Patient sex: M
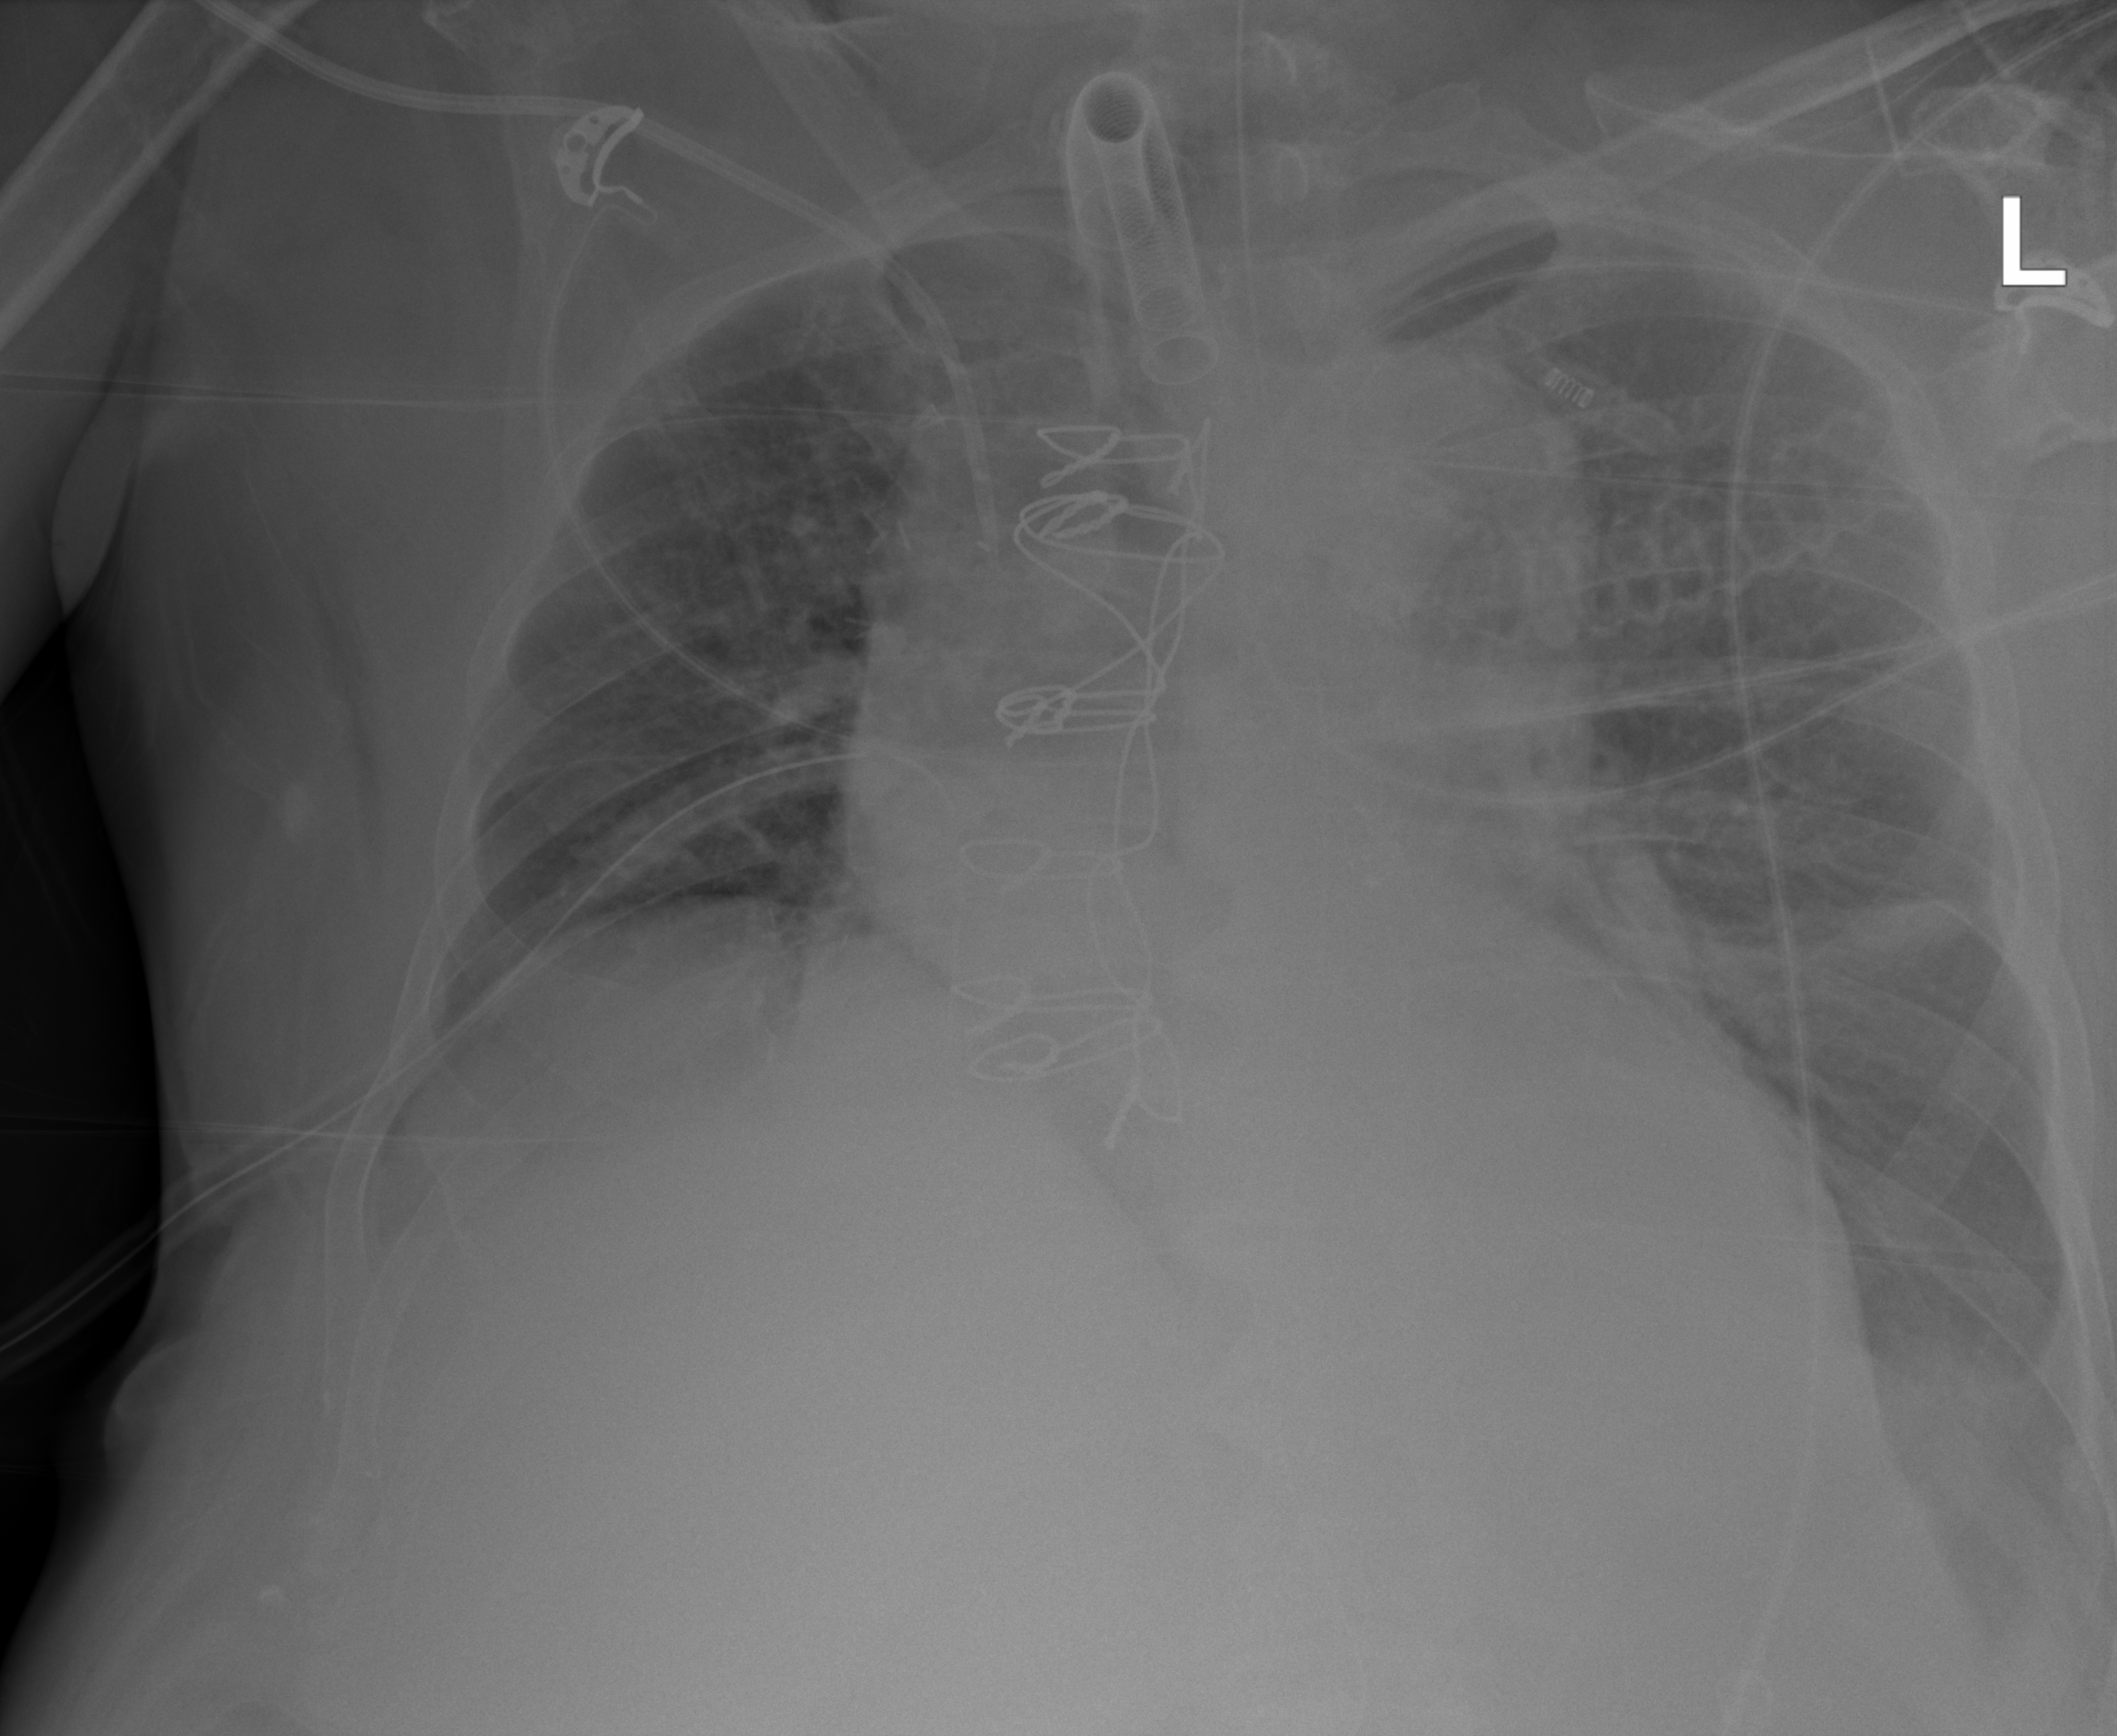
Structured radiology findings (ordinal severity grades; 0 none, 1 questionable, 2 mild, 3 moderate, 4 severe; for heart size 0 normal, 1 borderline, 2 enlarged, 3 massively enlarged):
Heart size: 2
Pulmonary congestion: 2
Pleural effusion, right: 1
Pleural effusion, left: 2
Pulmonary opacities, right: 2
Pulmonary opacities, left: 2
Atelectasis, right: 2
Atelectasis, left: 2